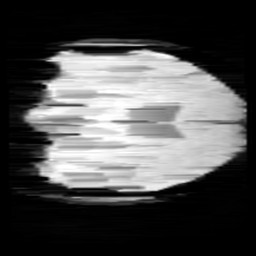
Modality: minIP
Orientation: coronal
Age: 12
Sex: female
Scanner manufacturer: siemens
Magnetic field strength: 3 T
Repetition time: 0.027 s
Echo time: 0.02 s